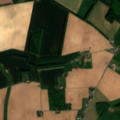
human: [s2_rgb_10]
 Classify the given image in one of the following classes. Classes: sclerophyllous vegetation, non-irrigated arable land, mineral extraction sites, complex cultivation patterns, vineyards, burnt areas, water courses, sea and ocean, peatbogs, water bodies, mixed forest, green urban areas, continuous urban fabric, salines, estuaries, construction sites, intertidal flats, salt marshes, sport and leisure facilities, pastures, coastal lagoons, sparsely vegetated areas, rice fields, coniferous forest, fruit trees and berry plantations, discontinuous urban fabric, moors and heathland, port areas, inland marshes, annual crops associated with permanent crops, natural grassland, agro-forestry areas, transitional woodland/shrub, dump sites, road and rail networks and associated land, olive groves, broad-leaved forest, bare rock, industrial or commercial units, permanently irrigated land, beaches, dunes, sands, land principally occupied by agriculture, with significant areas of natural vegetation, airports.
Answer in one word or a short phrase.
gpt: discontinuous urban fabric, non-irrigated arable land, complex cultivation patterns